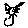
Label: cat